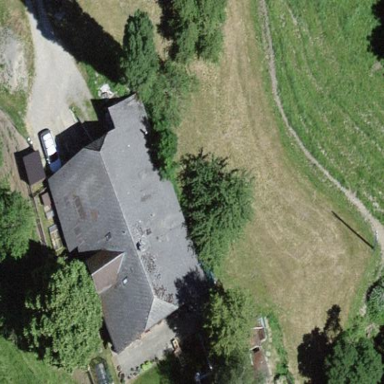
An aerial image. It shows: Farm building.